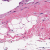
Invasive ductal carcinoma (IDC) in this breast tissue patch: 0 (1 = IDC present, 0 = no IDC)